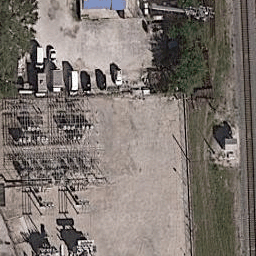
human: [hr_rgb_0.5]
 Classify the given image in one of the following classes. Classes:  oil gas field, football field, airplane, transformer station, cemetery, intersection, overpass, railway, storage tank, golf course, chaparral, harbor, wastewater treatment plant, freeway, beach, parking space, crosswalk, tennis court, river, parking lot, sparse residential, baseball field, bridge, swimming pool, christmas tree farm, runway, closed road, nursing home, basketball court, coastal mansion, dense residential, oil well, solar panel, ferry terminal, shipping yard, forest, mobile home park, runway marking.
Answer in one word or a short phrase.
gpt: transformer station